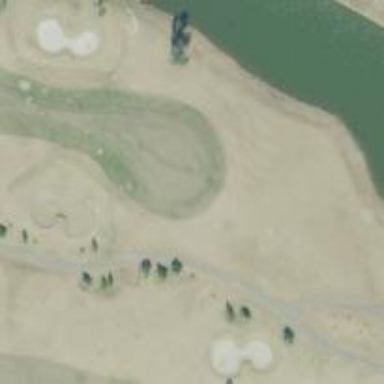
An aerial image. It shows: Path designated for golf carts.